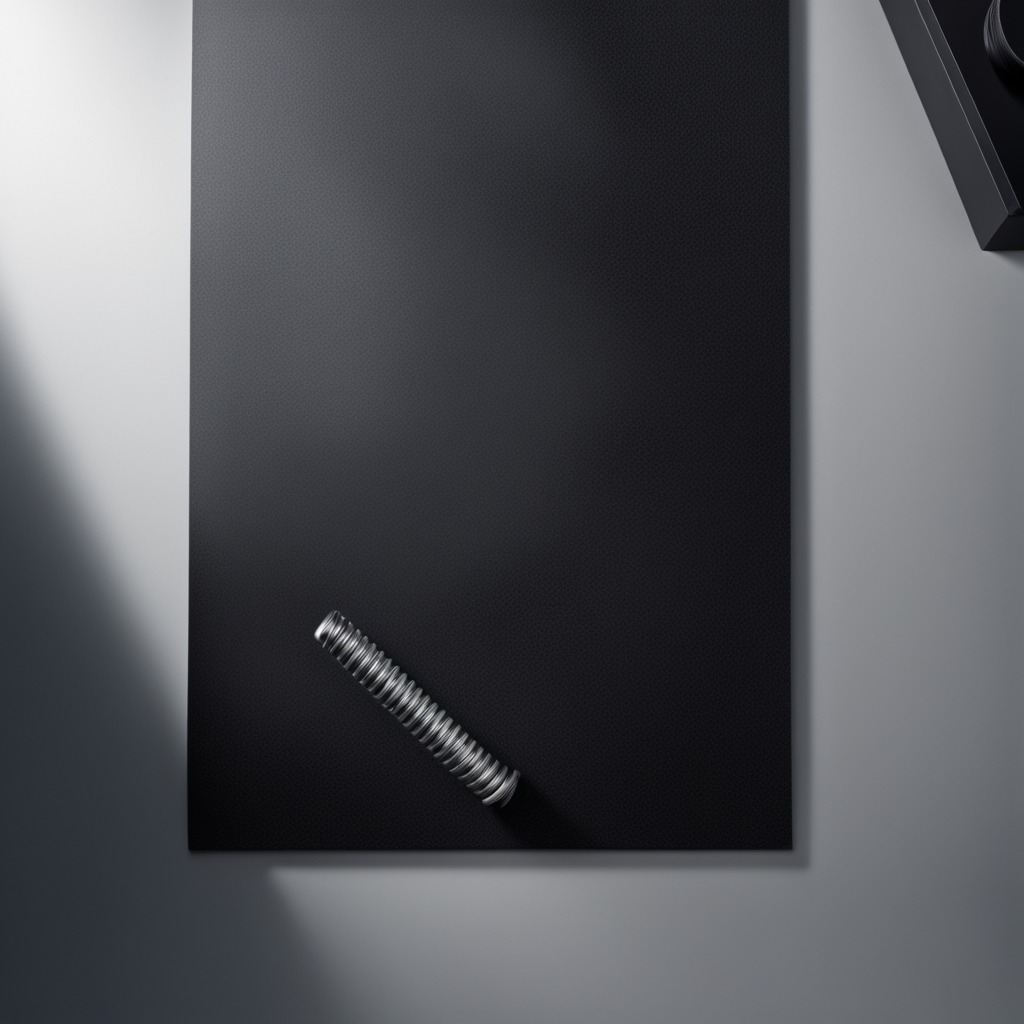
A coiled metal spring lying on the clean granite tabletop